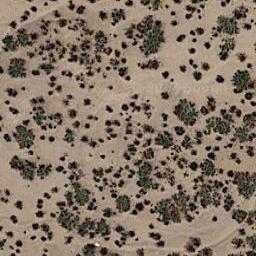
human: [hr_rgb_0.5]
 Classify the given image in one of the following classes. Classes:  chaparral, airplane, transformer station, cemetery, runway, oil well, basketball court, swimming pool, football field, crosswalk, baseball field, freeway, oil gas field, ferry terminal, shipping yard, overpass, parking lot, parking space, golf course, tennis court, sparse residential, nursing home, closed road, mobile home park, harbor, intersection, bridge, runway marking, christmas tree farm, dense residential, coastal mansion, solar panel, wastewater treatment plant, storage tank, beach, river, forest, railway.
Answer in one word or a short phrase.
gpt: chaparral